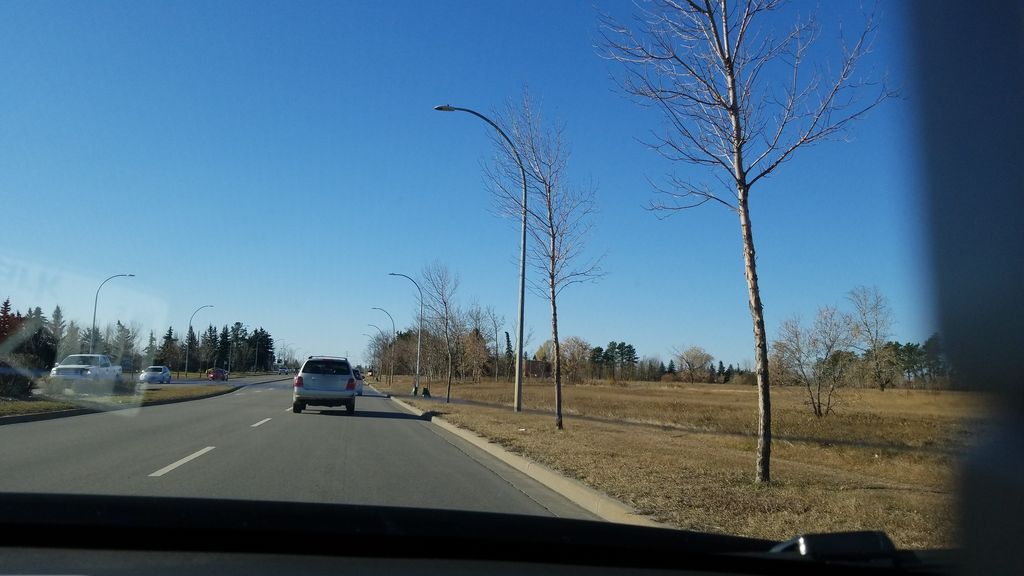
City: edmonton